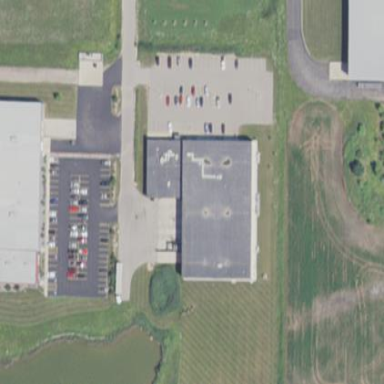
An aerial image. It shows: Building serving as food bank.